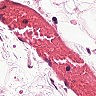
Metastatic tissue present: no